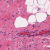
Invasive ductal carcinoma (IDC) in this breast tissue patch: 0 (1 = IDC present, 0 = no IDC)